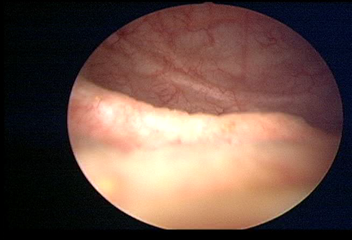
Modality: WLC
Class: Normal mucosa
Bladder cancer association: No